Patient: sex F, age 72
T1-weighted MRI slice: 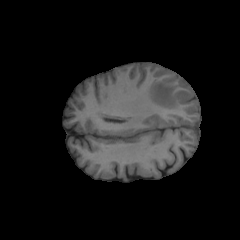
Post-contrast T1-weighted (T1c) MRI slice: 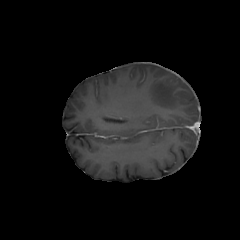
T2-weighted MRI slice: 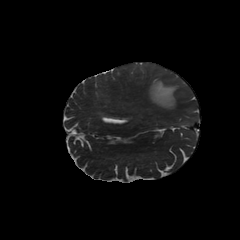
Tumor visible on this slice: yes
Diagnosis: Glioblastoma, IDH-wildtype
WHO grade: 4